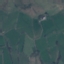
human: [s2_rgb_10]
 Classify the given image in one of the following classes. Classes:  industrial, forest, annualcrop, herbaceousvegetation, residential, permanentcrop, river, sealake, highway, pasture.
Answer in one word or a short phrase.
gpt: Pasture